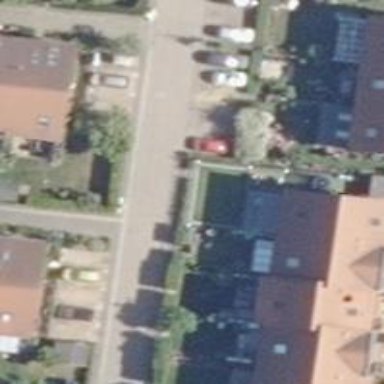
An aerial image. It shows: Footway along the road.